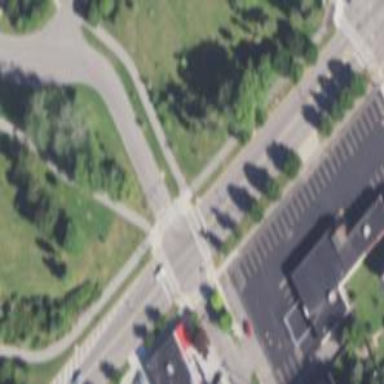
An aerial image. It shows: Zebra crossing on the road.